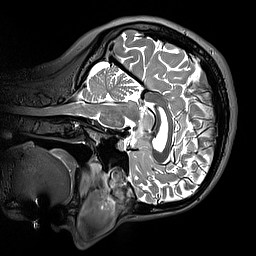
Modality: T2w
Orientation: sagittal
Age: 21
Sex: female
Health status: healthy
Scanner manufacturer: siemens
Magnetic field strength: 3 T
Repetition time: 3.2 s
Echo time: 0.412 s